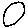
Label: circle